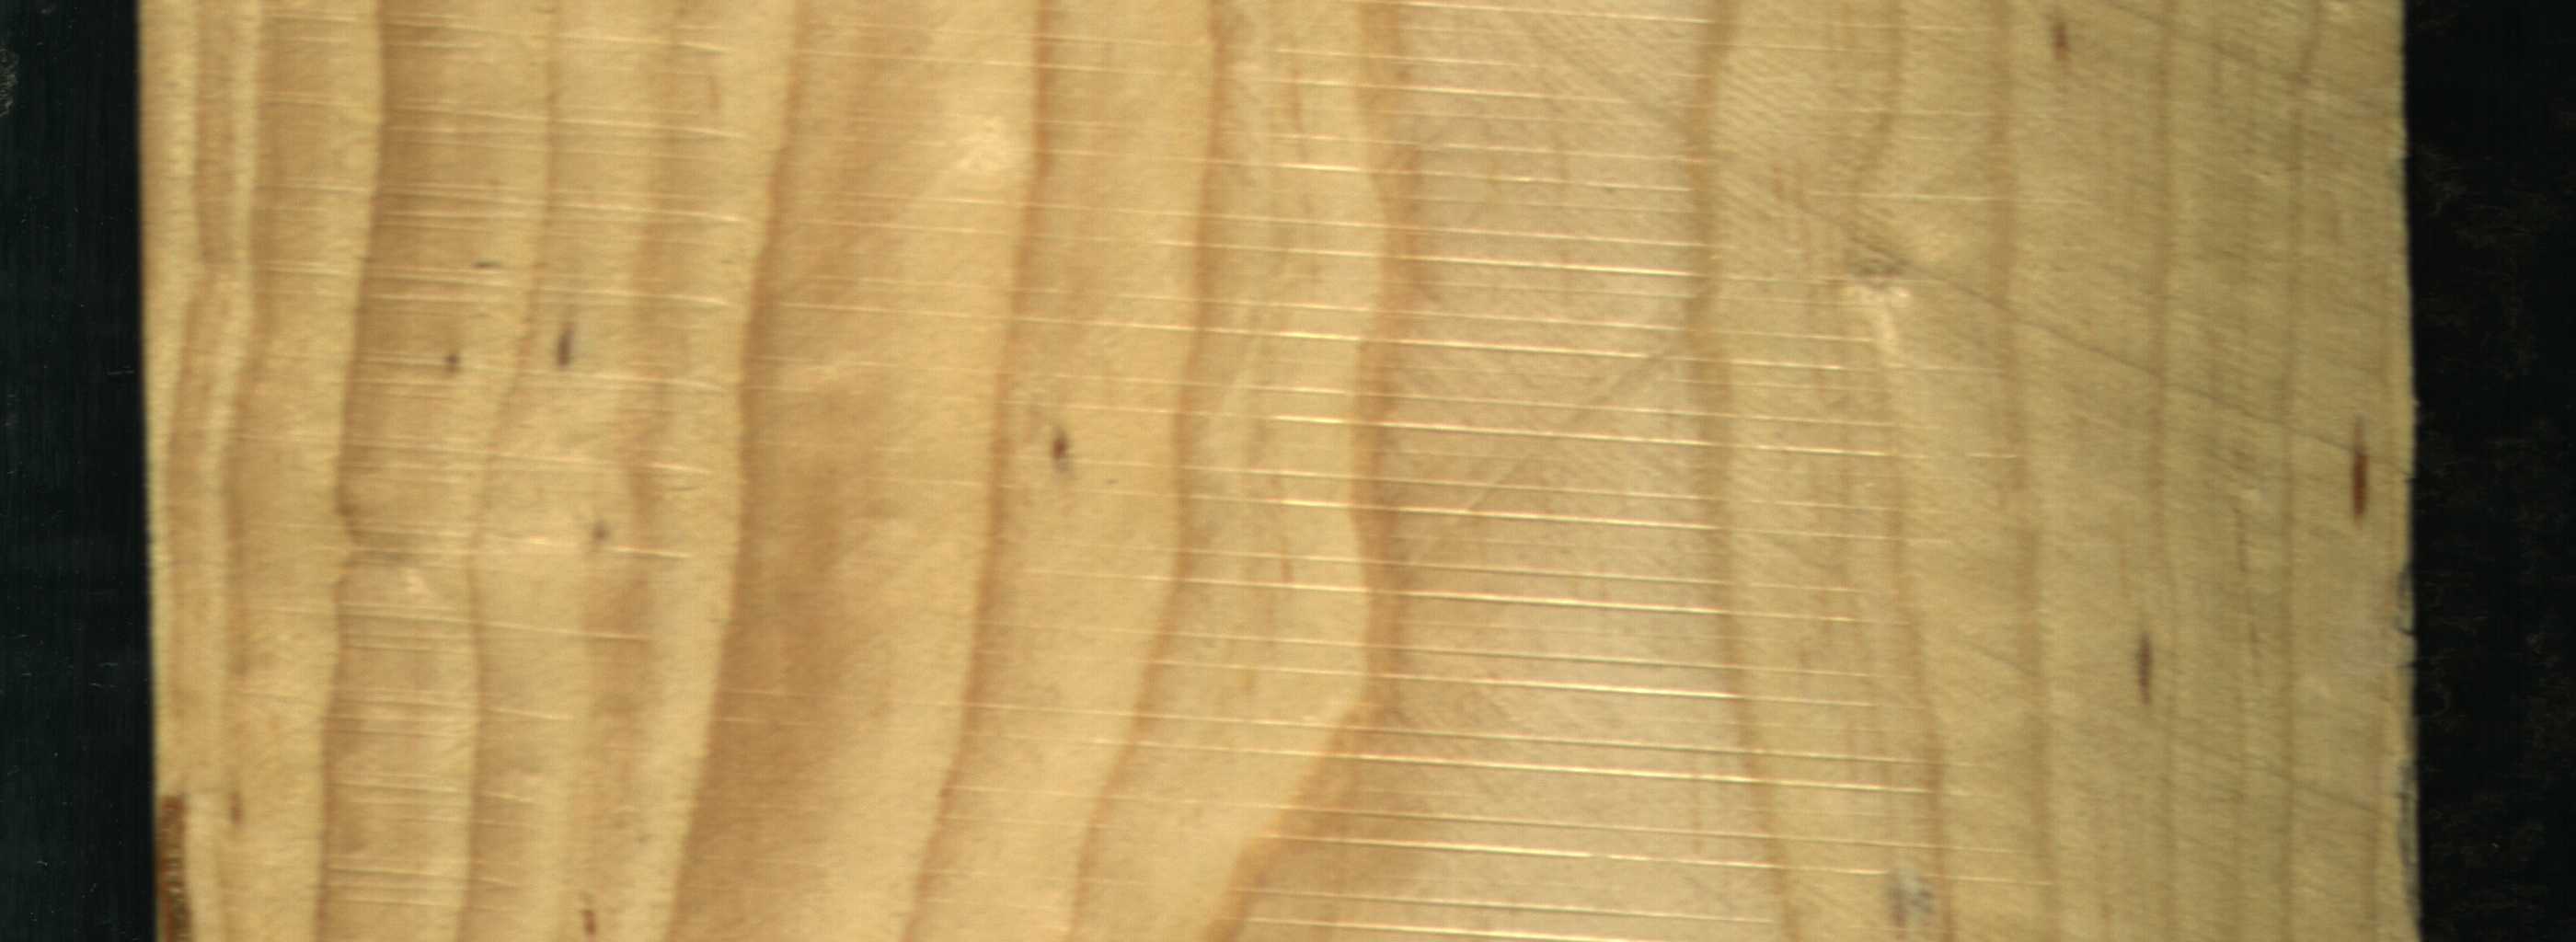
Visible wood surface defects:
resin